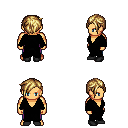
a pixel art fantasy rpg character, male body template, human, tanned skin, black robe, magenta pants, blonde pixie cut hairstyle, black shoes, four views (front, back, left, right), 2x2 character sprite sheet, small pixel art, hard edges, no anti-aliasing